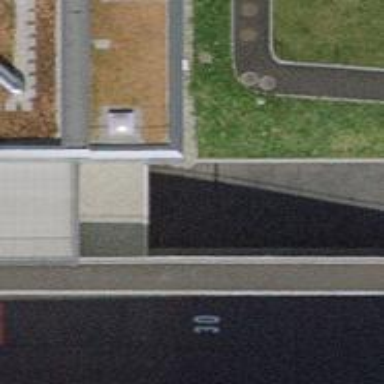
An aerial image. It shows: Parking area.